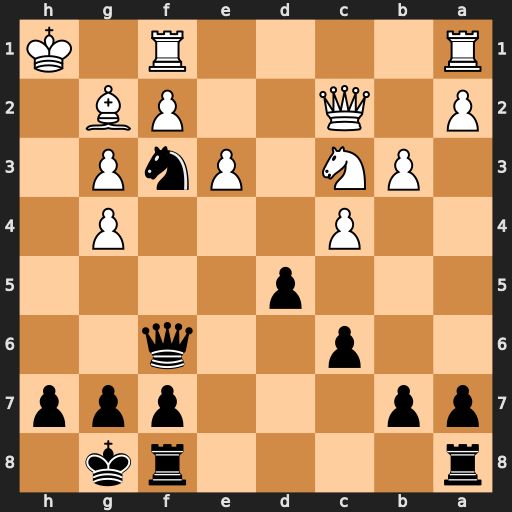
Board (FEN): r4rk1/pp3ppp/2p2q2/3p4/2P3P1/1PN1PnP1/P1Q2PB1/R4R1K
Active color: b
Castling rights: -
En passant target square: -
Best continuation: Qh6+ Bh3 Qxh3#